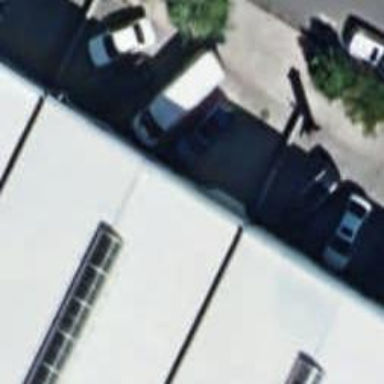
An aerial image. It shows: Warehouse building.